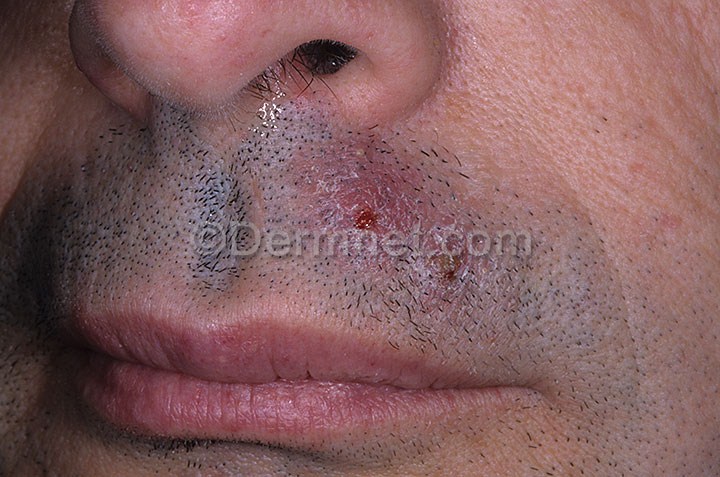
Disease: Tinea Ringworm Candidiasis and other Fungal Infections